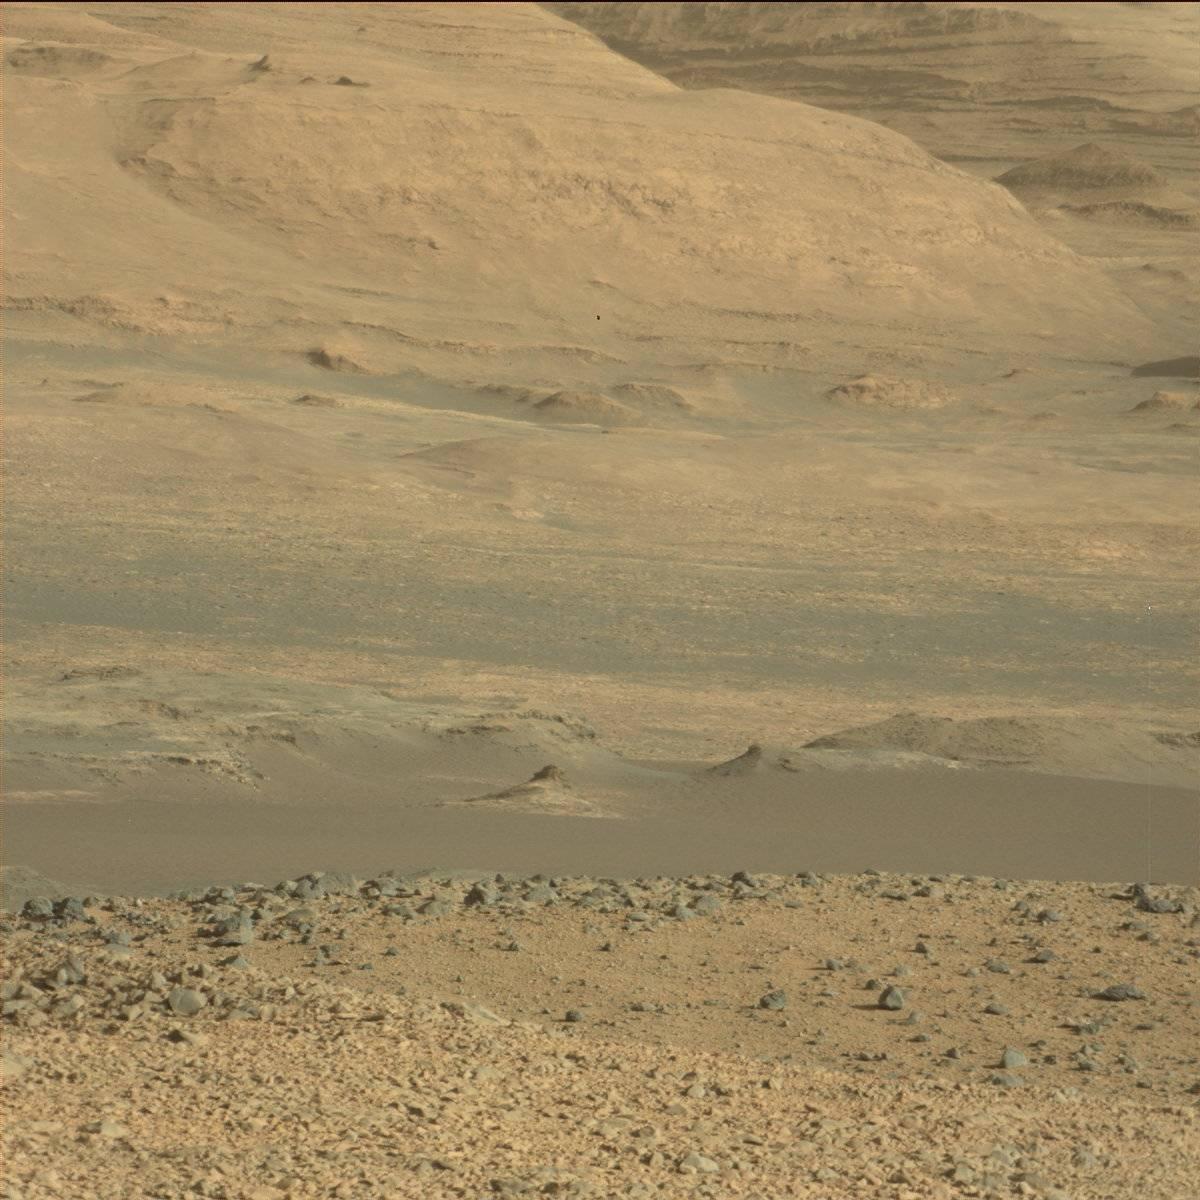
Terrain classes present: Bedrock, Ridge, Rock, Sand / Soil